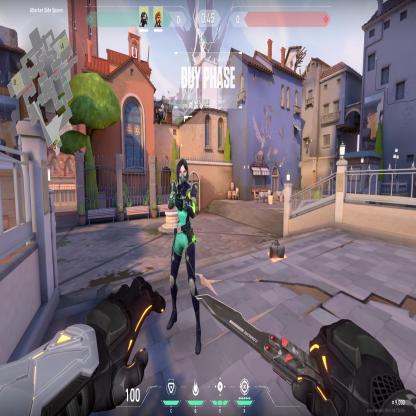
Label: dropped spike ; teammate